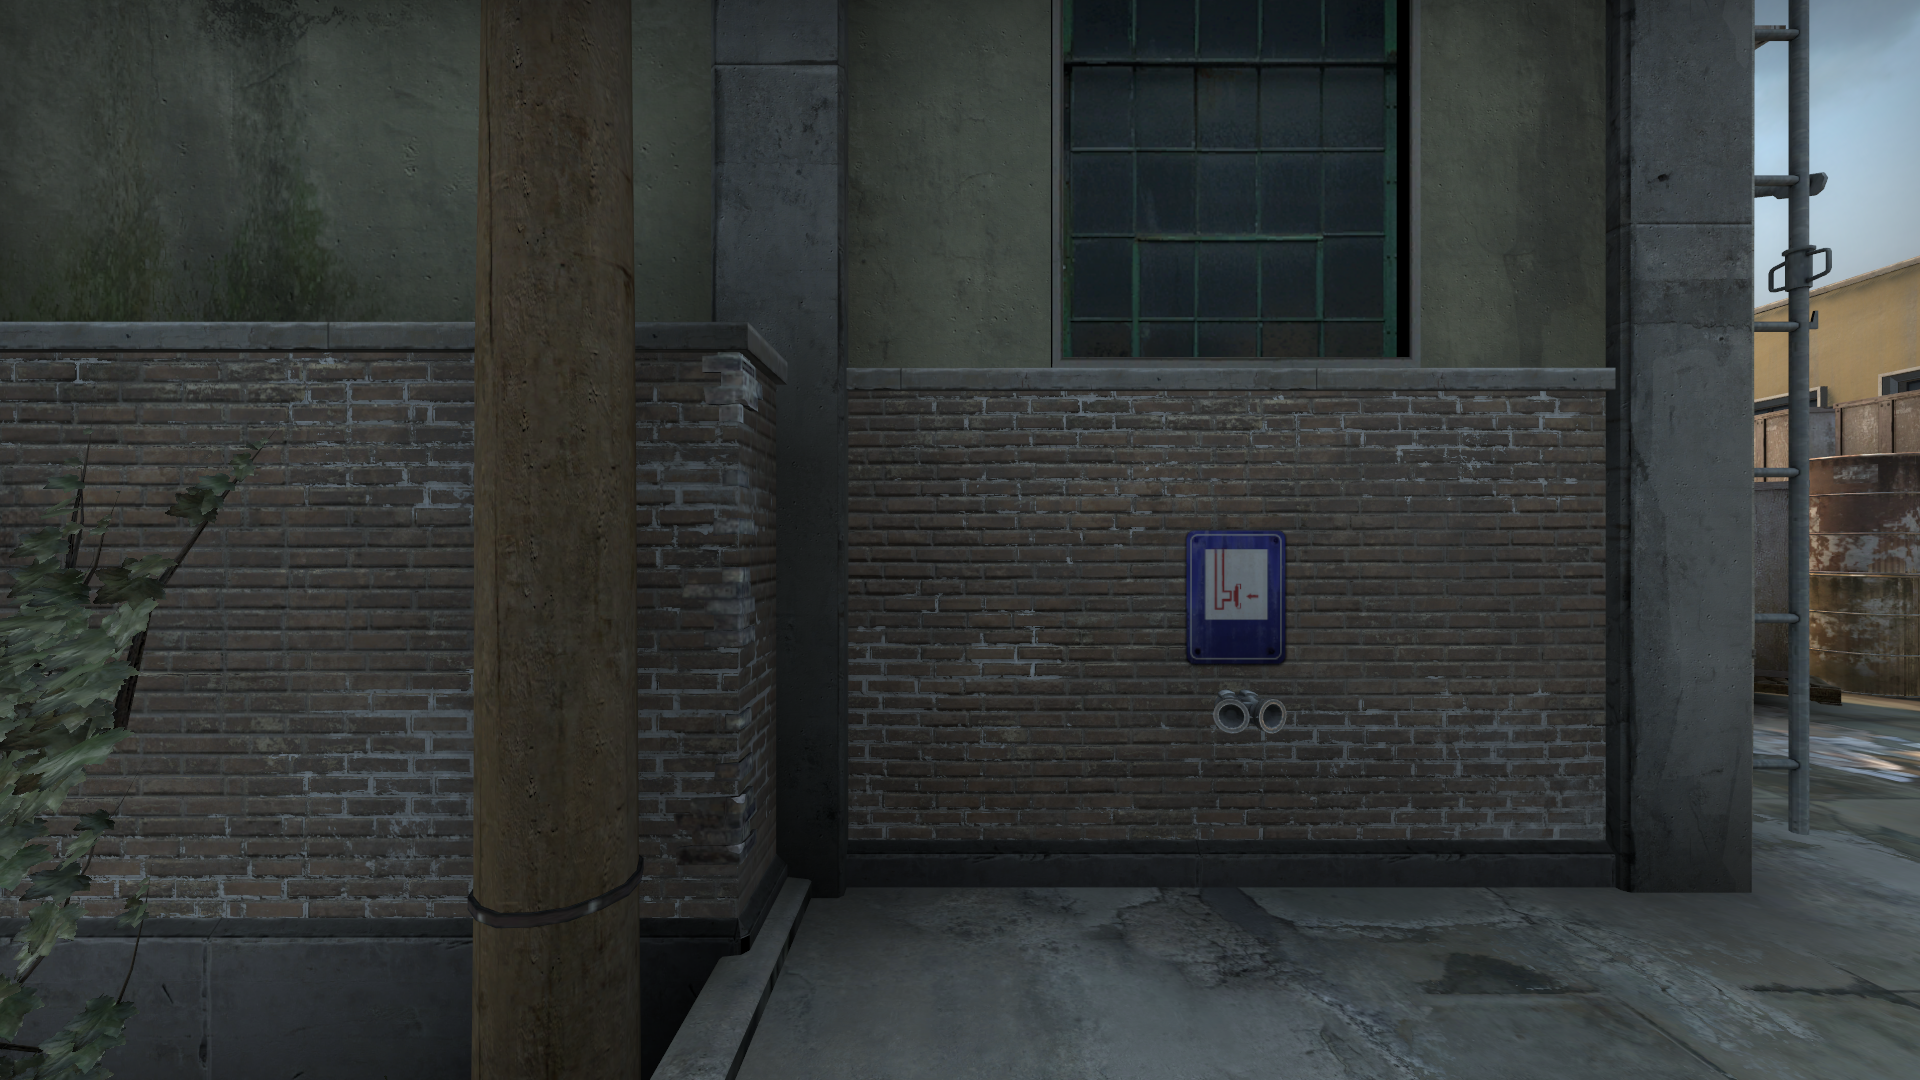
Map: de_train